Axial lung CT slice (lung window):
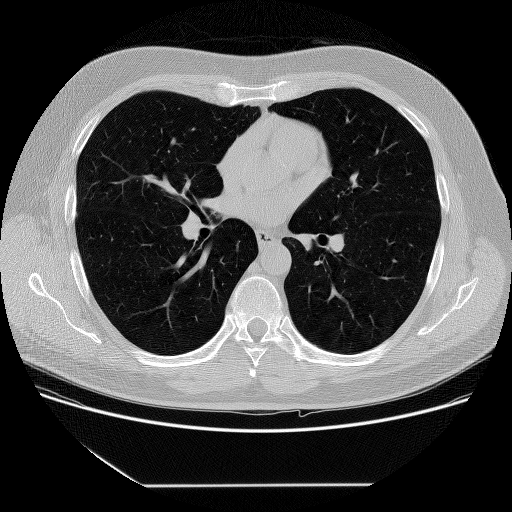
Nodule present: no